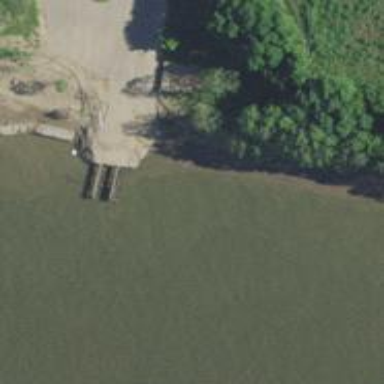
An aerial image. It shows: Slipway on leisure land.